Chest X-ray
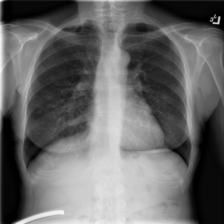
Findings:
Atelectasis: negative
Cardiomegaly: negative
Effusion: negative
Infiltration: negative
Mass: negative
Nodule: negative
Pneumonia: negative
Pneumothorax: negative
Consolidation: negative
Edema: negative
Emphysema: negative
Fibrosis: negative
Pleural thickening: positive
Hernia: negative